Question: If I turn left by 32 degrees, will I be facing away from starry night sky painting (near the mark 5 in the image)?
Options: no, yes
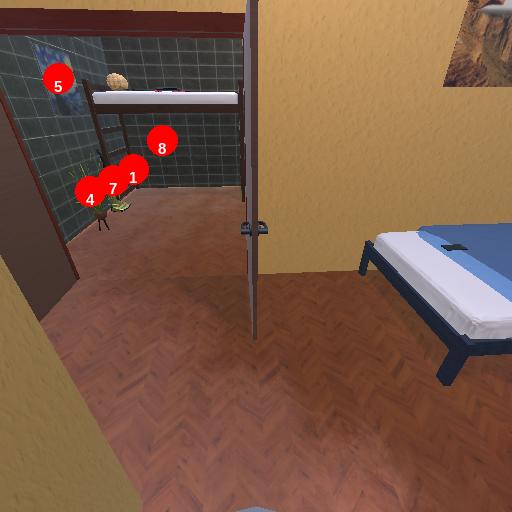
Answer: no